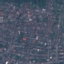
Label: Residential